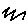
Label: zigzag